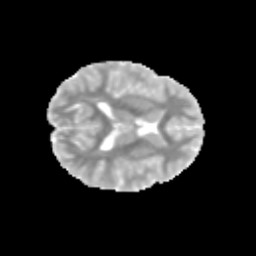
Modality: MD
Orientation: axial
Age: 11
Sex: female
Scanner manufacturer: siemens
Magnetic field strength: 3 T
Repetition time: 3.8 s
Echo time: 0.07 s